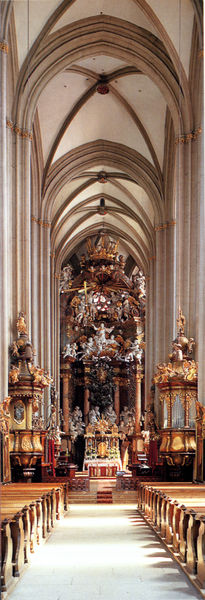
Titel: Blick durch das Langhaus auf den barocken Hochaltar
Standort: Zwettl
Institution: Abteikirche
Schlagwörter: schatten, weiß, gelb, braun, holz, licht, orange, schmuck, säulen, weg, hochformat, architektur, barock, innenraum, kirche, schlank, boden, gold, interieur, decke, gotik, krone, rund, engel, schiff, sitze, bogen, bank, rundbogen, joche, kuppel, treppe, gestühl, detail, schmal, ornamente, leuchter, stufen, hoch, foto, fotografie, photographie, bögen, gang, gewölbe, kreuz, dom, altar, bänke, hochaltar, kathedrale, photo, reihen, verziert, quadrate, kirchenschiff, kreuzrippe, kreuzrippen, kreuzrippengewölbe, kirchenbänke, mittelschiff, orgel, skulpturen, real, bündelpfeiler, dienste, farbfoto, gotisch, kanzel, kreuzgewölbe, kreuzgratgewölbe, christus, jesus, jesus christus, altarraum, apsis, prunk, heilig, sitzbank, aufnahme, verzierungen, christentum, auferstehung, erlöser, basilika, kreuzgang, sitzbänke, sitzreihen, taufbecken, schlußstein, decken, rippe, prachtvoll, kircheninnenraum, verzerrt, auferstandener, schlusstein, kirchgang, monstrans, seitenaltar, messias, gottessohn, gewälbe, sohn gottes, kniebank, christkind, schlussteine, raumhöhe, kanzeln, prunkt, ripppen, kirchengestühl, kichenschiff, lirchenbank, christkönig, gebetsschiff, gotik kirche altar sakral licht, heilland, erretter, jesus von nazaret